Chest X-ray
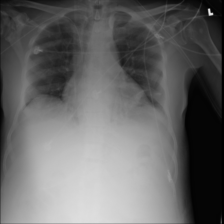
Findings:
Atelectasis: negative
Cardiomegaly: negative
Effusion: negative
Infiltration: negative
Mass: negative
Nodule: negative
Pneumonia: negative
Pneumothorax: negative
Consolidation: negative
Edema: negative
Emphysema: negative
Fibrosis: negative
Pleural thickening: negative
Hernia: negative